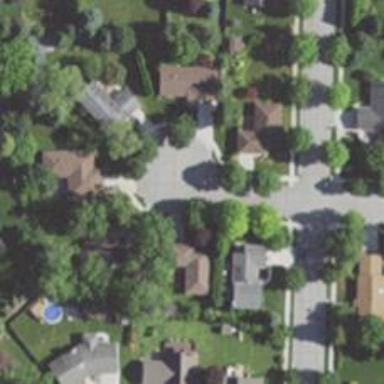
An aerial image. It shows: Residential road.